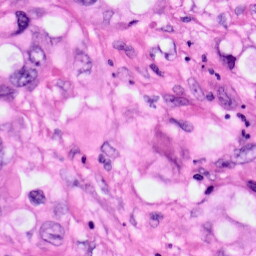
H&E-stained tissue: Pancreatic